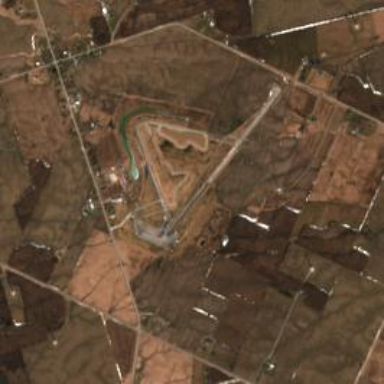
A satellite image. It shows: Raceway for motor sports.